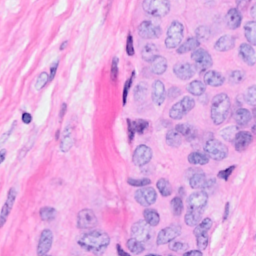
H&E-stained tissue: Breast